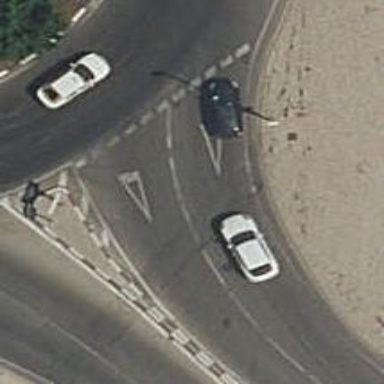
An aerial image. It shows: Road with "give way" sign.